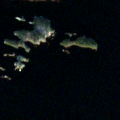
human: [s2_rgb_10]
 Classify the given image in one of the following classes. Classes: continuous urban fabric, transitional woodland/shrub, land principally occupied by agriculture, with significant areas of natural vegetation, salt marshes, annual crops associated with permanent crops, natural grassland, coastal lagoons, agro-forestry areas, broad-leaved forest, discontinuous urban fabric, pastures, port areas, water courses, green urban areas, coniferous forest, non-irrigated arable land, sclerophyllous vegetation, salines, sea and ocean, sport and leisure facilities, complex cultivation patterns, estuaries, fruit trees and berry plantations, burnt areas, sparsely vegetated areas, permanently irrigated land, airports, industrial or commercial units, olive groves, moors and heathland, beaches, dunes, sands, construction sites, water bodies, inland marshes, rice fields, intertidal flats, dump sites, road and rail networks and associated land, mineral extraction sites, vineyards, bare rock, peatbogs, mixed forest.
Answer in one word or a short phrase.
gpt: water bodies